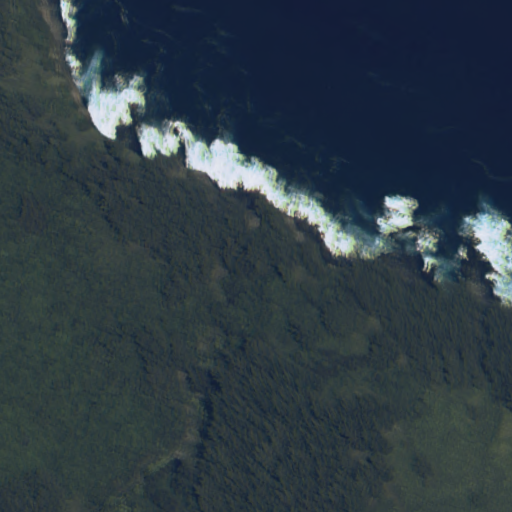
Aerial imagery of valley in Hawaii named Kawaikalia Gulch containing only unknown